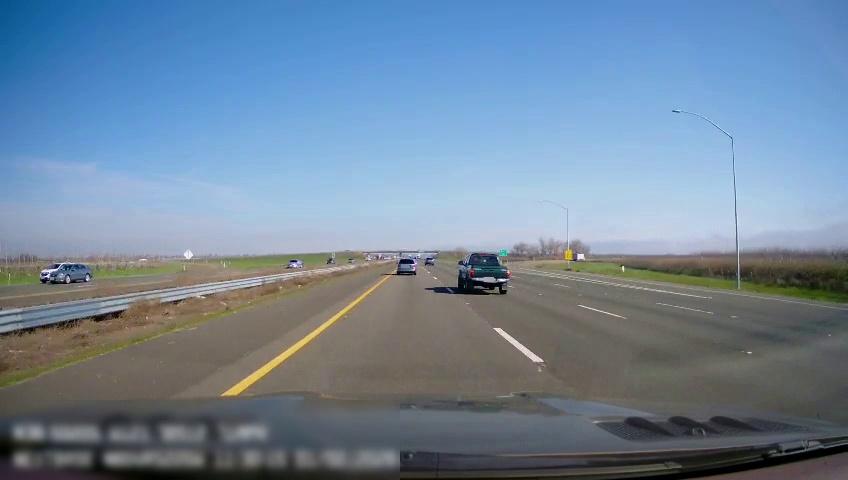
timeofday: Day
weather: Sunny
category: Drivable Space
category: Drivable Space
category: Vehicles | Car
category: Vehicles | SUV
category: Vehicles | SUV
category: Vehicles | SUV
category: Vehicles | Truck
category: Vehicles | SUV
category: Vehicles | Truck
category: Lanes | Current Lane
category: Lanes | Current Lane
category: Lanes | Alternate Lane
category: Lanes | Alternate Lane
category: Lanes | Alternate Lane
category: Lanes | Alternate Lane
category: Lanes | Alternate Lane
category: Lanes | Opposite Lane
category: Traffic | Signs
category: Traffic | Signs